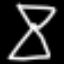
Label: hourglass